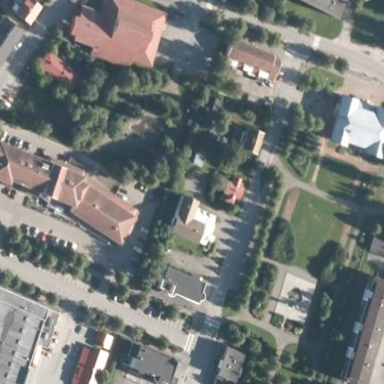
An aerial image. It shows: Public building.